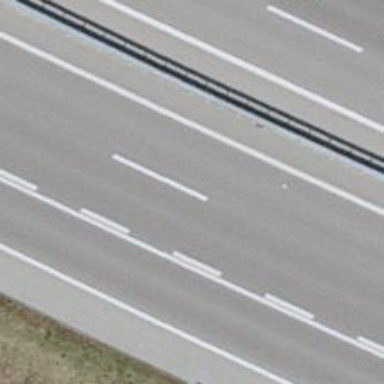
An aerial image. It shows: Asphalt motorway.